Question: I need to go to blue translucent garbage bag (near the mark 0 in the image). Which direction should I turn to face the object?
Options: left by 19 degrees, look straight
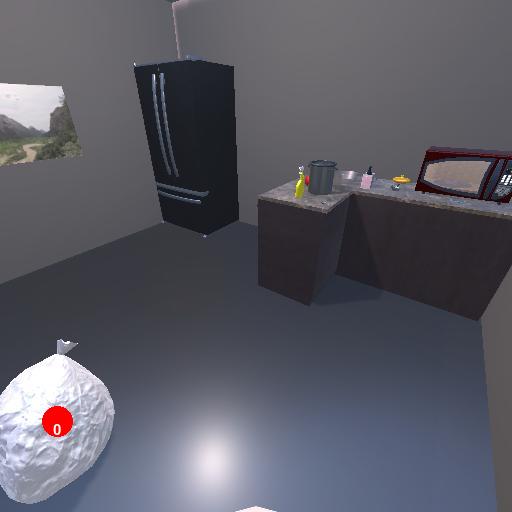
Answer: left by 19 degrees